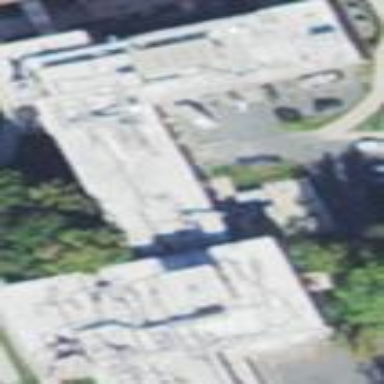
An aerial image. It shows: University building.